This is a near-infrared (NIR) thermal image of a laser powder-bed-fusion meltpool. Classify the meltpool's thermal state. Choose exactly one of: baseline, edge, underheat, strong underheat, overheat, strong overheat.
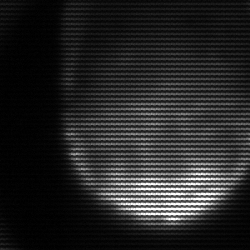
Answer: edge